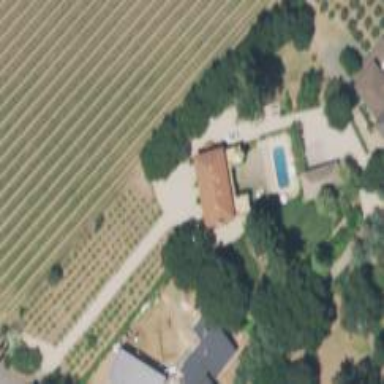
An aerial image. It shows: Vineyard with wine grapes as the crop.